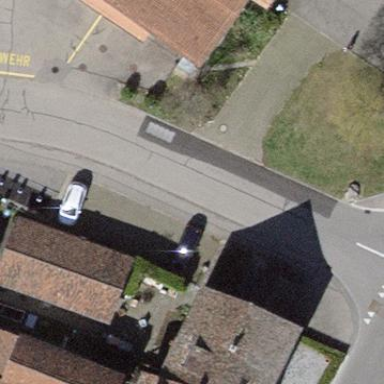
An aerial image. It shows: Street side parking area.